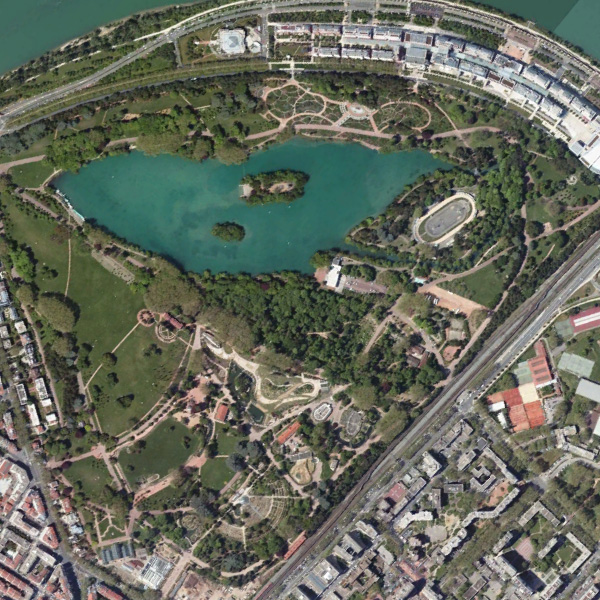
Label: Park